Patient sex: M
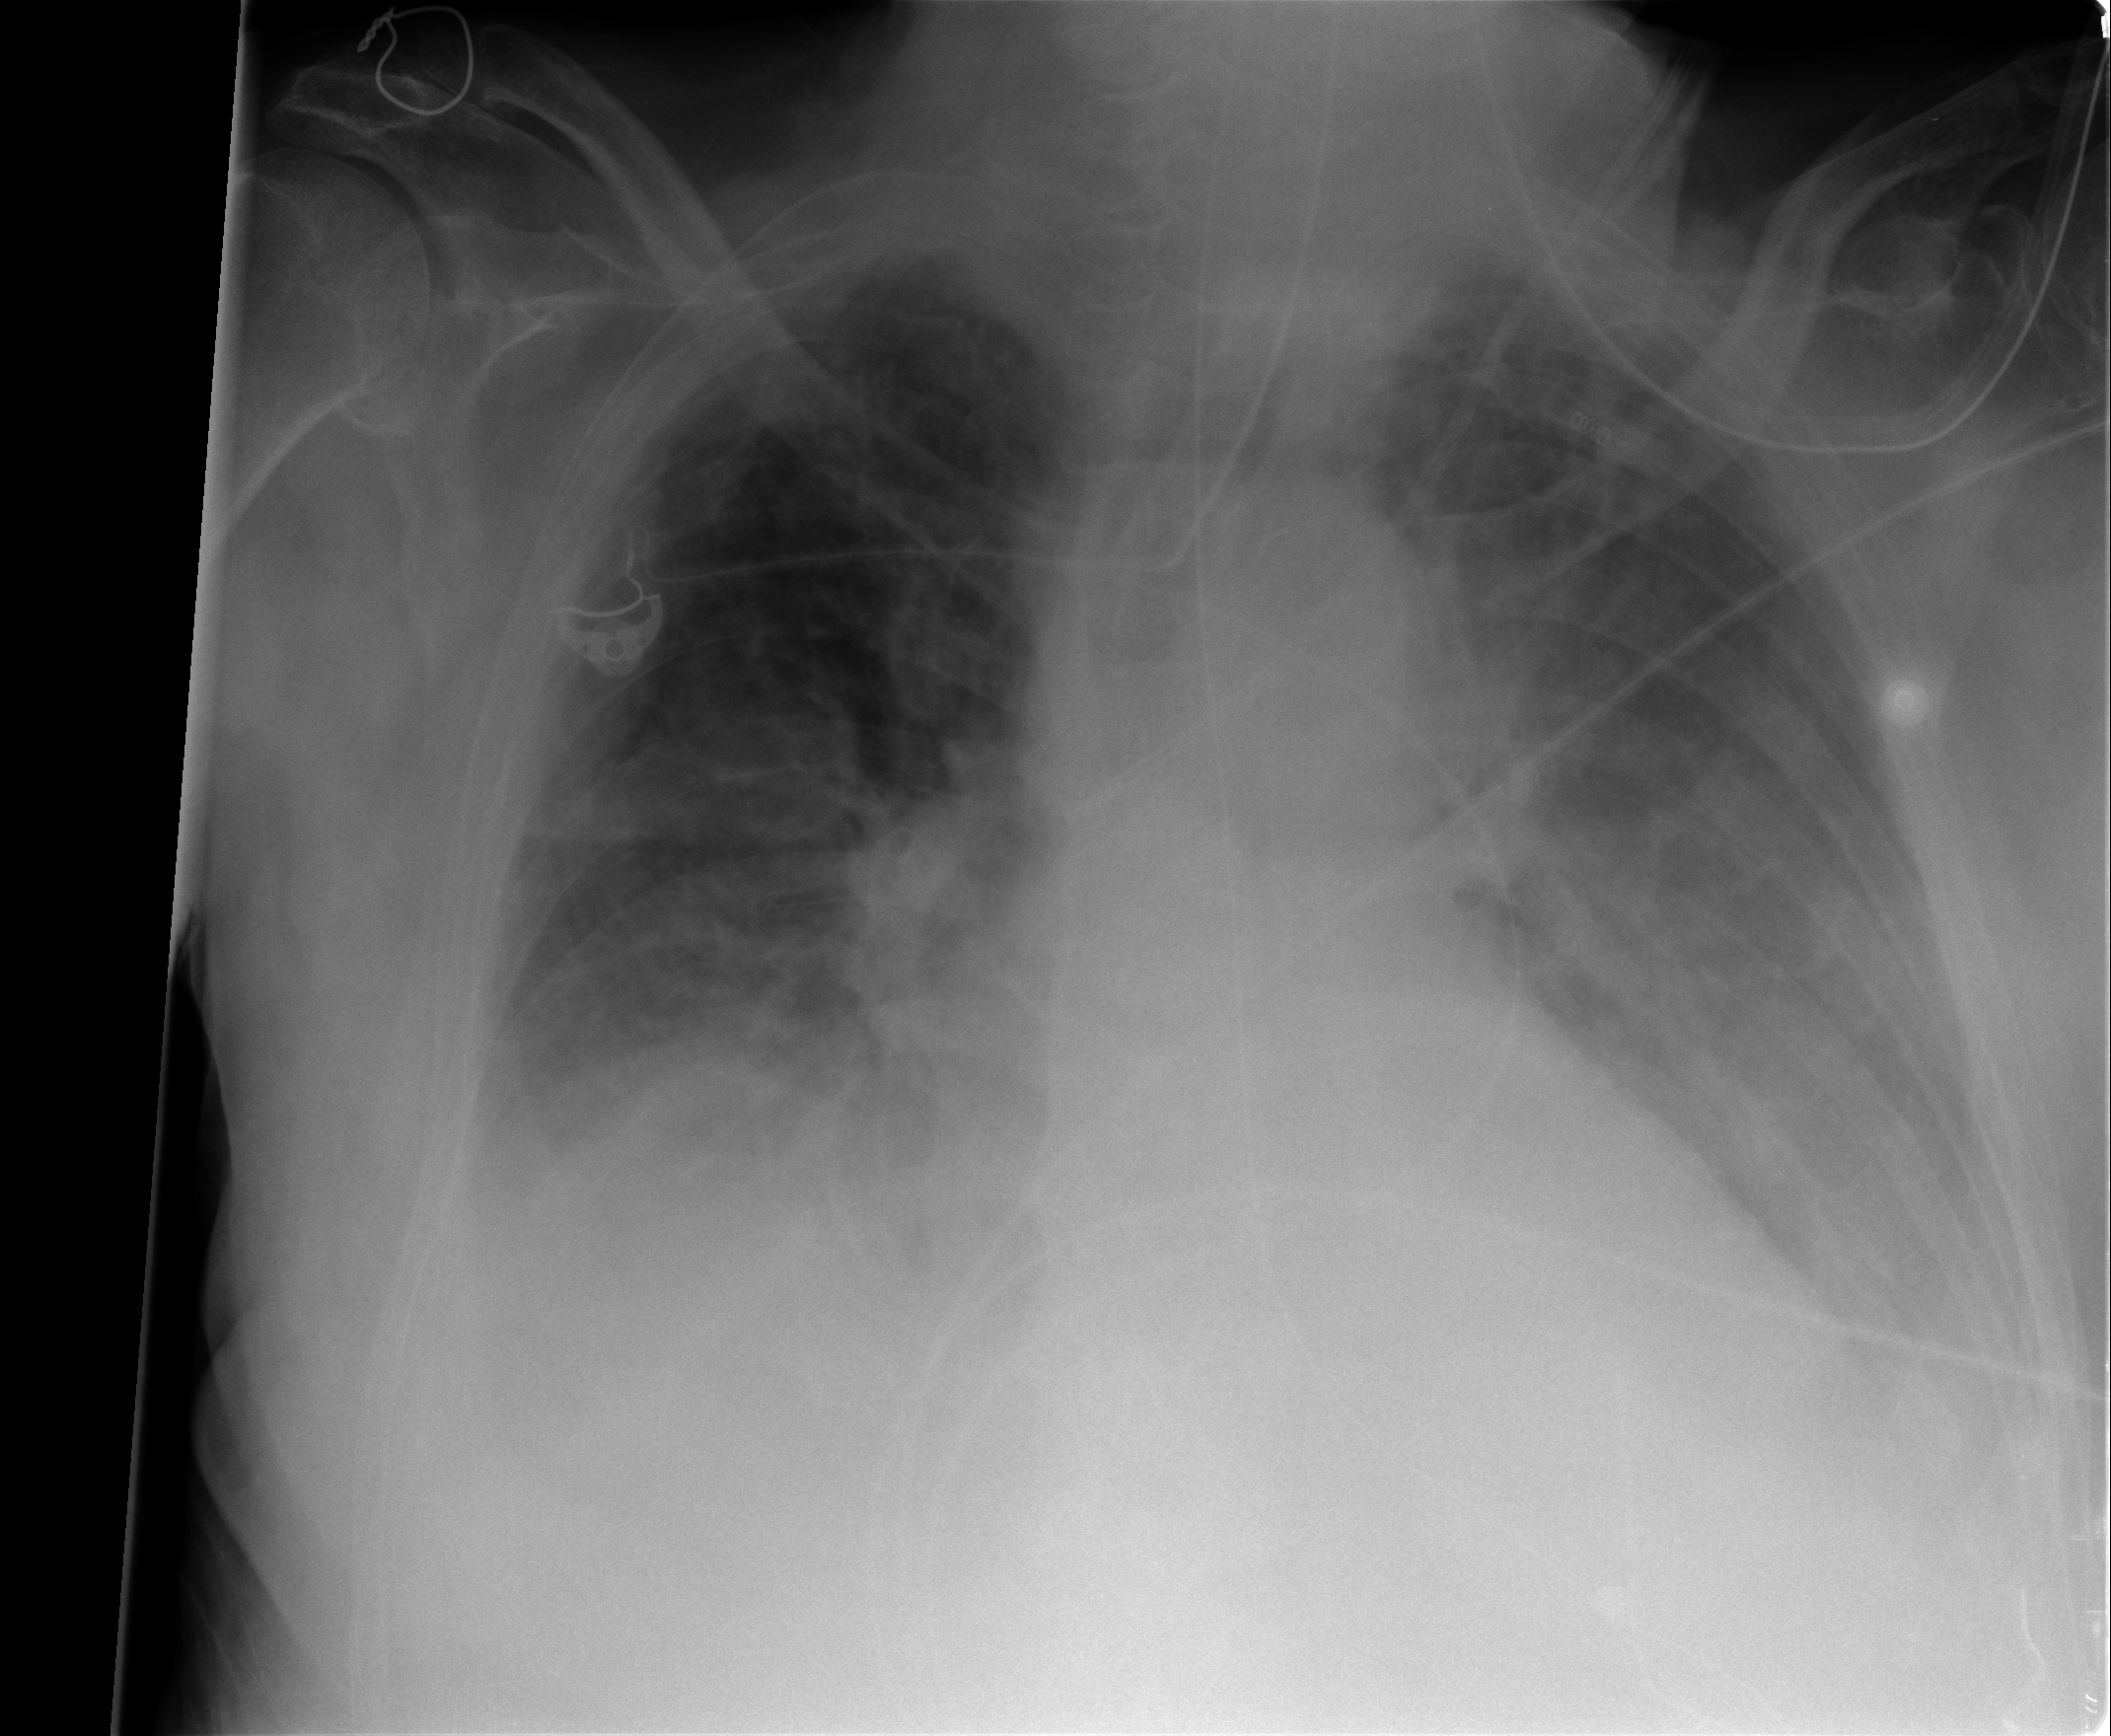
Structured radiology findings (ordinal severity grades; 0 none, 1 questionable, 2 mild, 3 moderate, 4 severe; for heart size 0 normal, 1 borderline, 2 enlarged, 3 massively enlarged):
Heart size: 2
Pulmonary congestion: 3
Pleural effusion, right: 3
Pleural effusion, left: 2
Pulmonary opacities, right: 2
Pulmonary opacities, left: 3
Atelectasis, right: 2
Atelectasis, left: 2